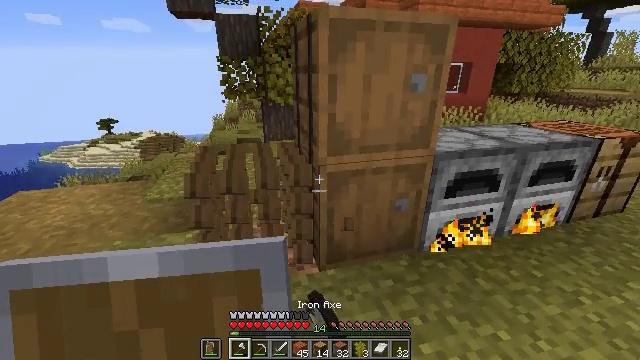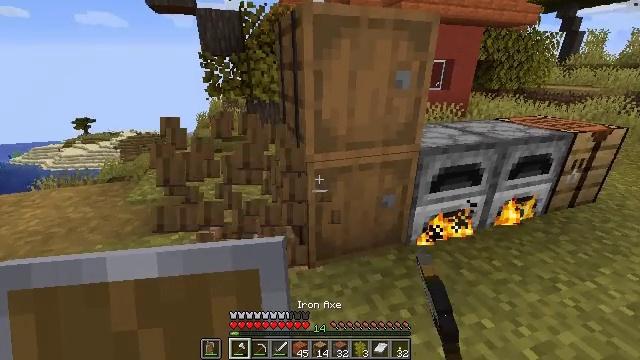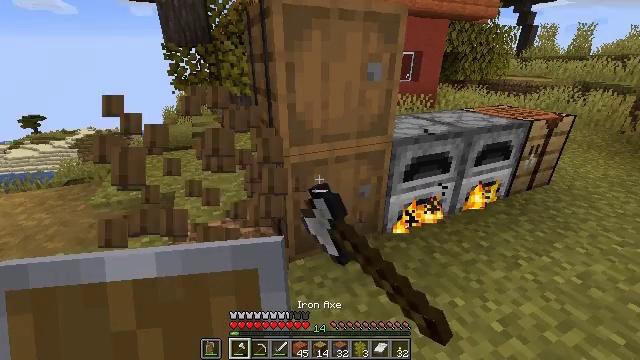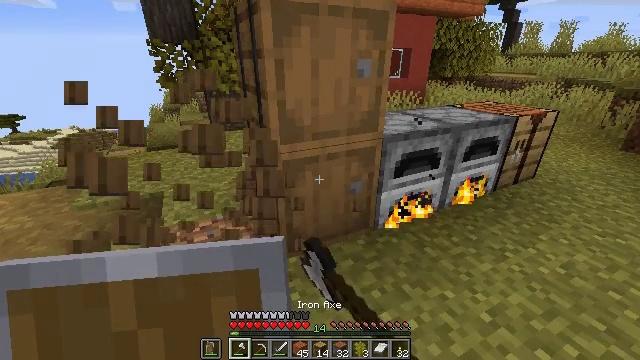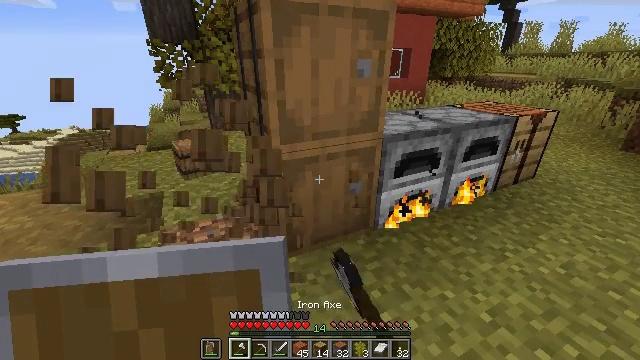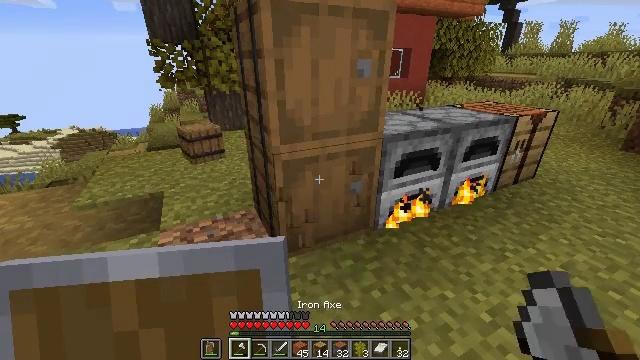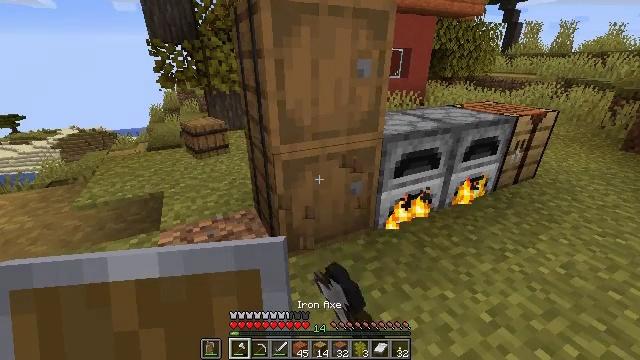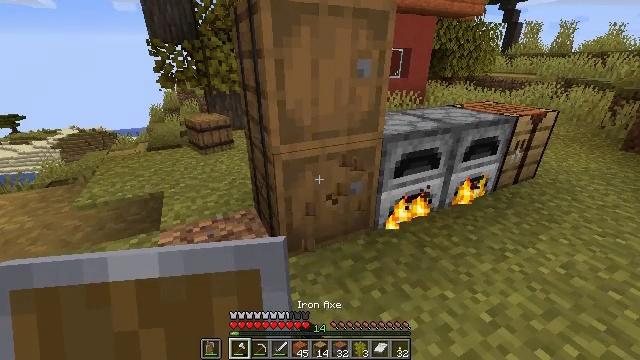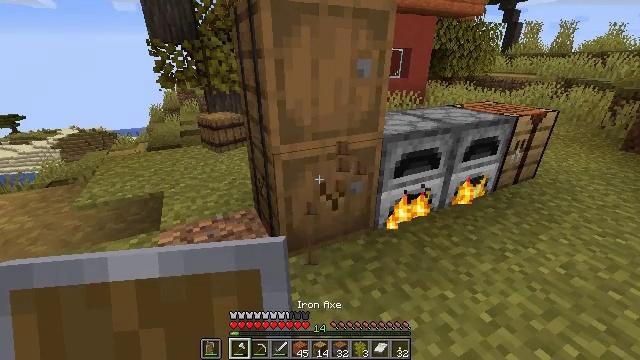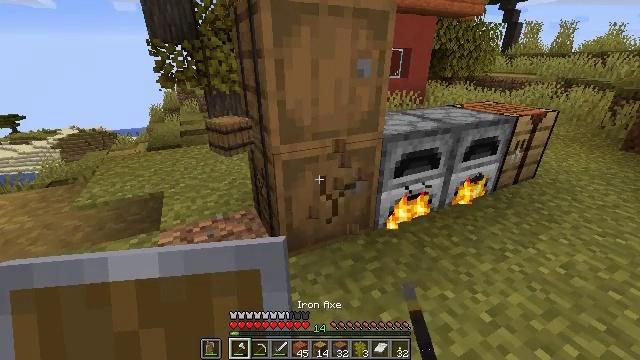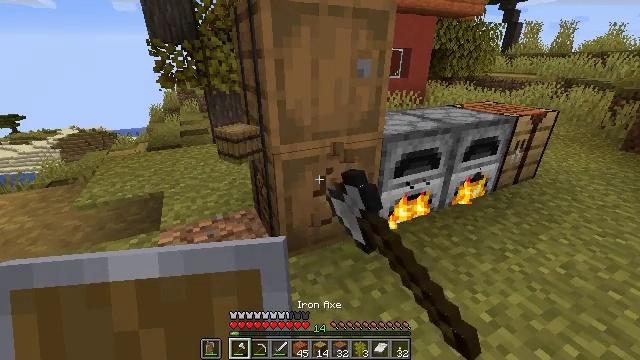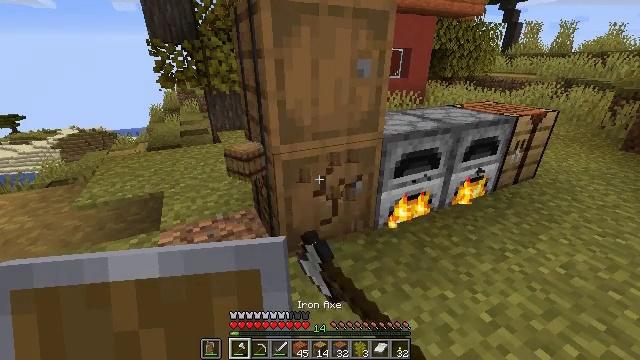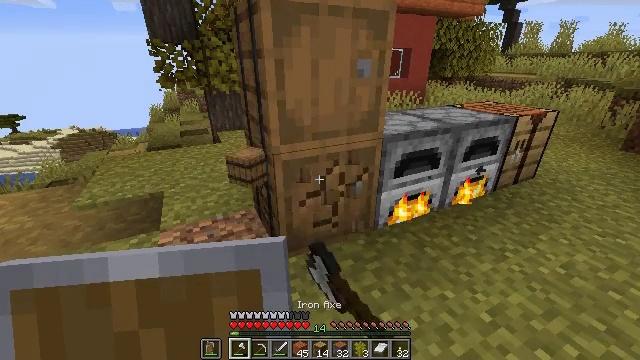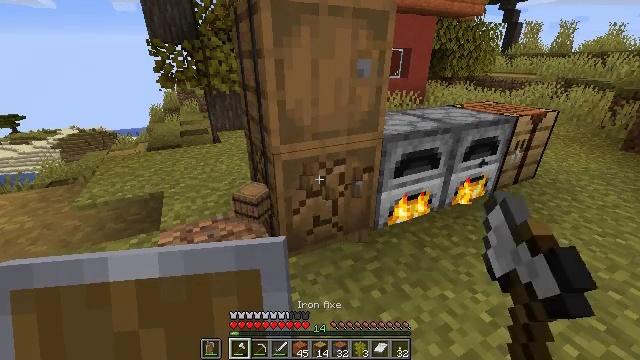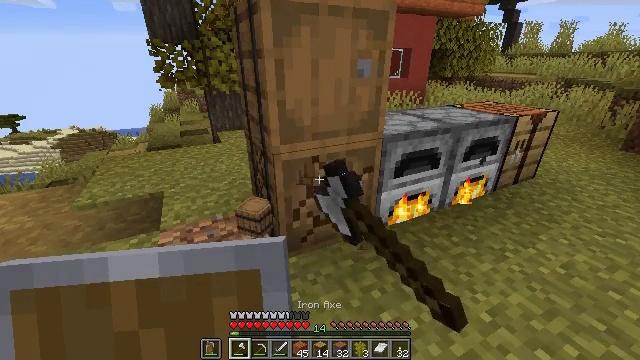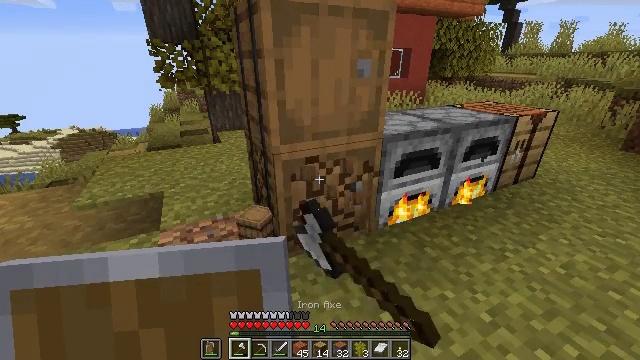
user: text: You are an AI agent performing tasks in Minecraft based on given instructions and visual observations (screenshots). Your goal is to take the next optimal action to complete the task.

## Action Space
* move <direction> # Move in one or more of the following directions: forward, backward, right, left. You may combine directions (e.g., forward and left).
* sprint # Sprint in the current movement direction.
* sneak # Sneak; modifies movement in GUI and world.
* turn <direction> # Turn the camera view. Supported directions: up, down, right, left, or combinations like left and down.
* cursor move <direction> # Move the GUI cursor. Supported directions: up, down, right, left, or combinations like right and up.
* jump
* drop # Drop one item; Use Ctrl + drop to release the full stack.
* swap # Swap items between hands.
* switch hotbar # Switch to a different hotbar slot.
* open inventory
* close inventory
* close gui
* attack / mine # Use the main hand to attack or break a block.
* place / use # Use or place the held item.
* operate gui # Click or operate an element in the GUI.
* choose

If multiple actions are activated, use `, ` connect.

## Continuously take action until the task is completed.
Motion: motion action
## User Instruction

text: Attack the barrel to gather it.
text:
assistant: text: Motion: turn right, attack / mine
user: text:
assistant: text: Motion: turn right and down, attack / mine
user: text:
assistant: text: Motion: turn right, attack / mine
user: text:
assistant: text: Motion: attack / mine
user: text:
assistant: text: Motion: attack / mine
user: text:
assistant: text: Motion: attack / mine
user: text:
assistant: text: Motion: attack / mine
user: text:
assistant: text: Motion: attack / mine
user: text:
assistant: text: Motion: attack / mine
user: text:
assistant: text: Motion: attack / mine
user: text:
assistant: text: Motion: attack / mine
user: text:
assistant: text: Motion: attack / mine
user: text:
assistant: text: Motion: attack / mine
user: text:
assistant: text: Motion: attack / mine
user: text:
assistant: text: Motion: attack / mine
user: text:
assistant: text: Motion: attack / mine
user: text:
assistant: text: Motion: attack / mine
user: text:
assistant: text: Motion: attack / mine
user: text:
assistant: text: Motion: attack / mine
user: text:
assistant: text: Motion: attack / mine
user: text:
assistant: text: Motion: turn up, attack / mine
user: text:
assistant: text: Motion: turn left and up, attack / mine
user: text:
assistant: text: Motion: turn up, attack / mine
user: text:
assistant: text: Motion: attack / mine
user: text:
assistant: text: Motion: attack / mine
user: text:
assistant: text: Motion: attack / mine
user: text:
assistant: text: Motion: attack / mine
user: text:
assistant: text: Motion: attack / mine
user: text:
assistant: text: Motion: attack / mine
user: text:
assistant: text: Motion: attack / mine